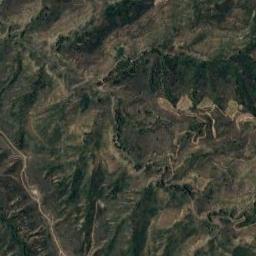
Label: mountain